Field crop: maize
Growth stage: 2
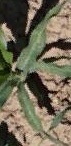
Species: maize